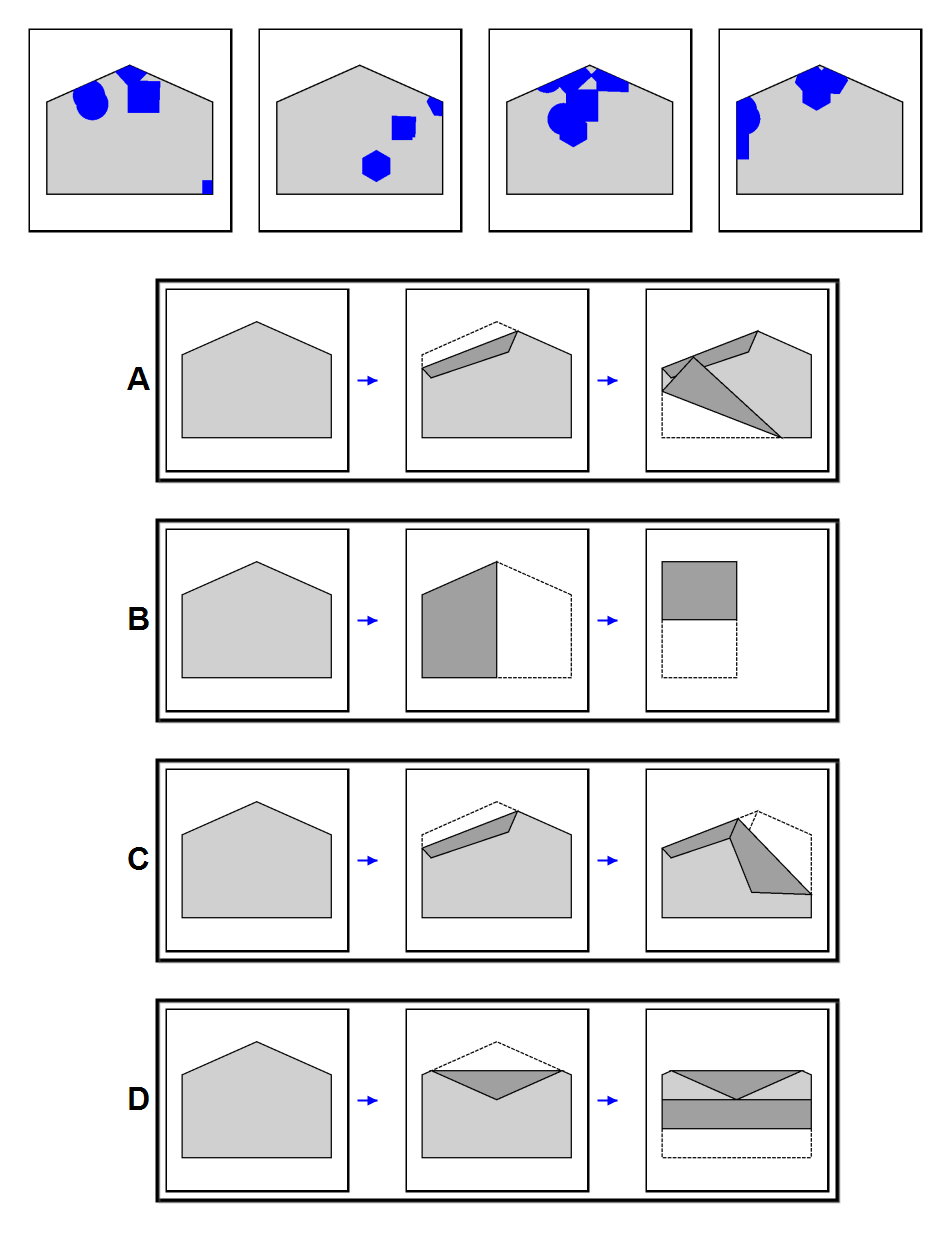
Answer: C